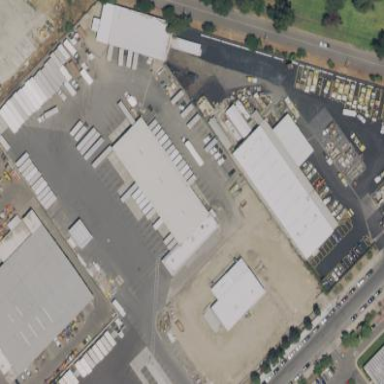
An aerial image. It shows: Warehouse.